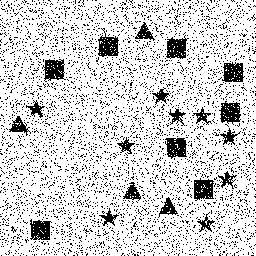
Squares: 8
Triangles: 4
Stars: 9
Total shapes: 21